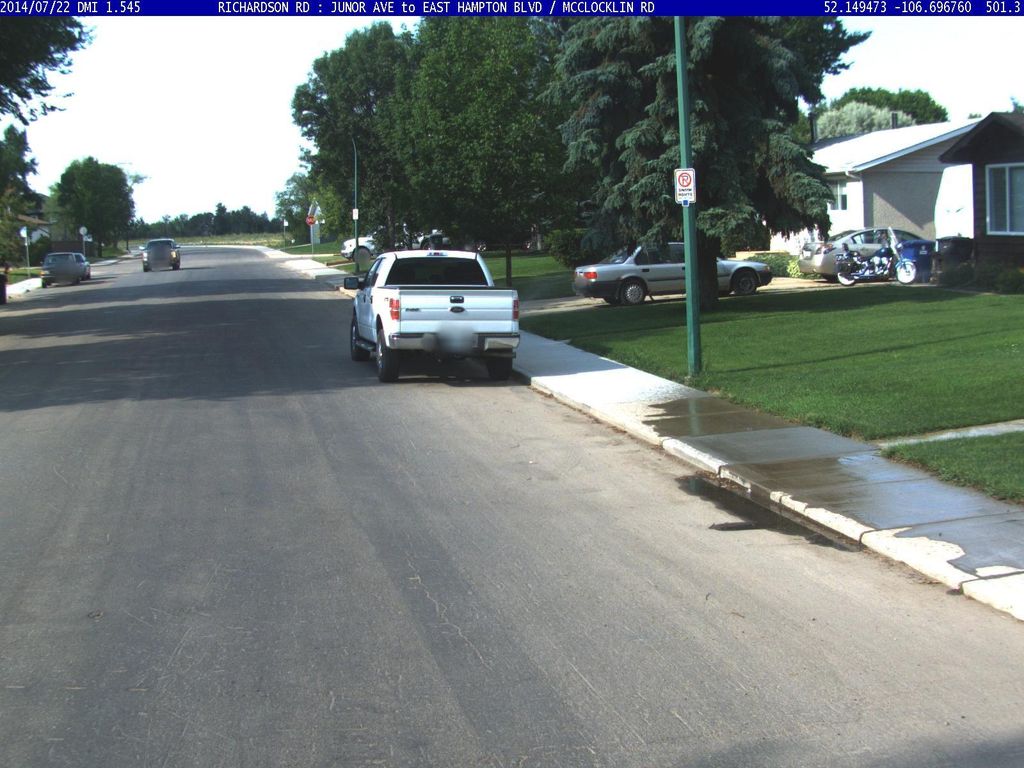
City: saskatoon